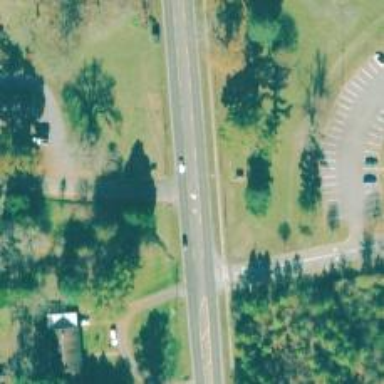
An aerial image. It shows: Asphalt road classified as trunk highway.